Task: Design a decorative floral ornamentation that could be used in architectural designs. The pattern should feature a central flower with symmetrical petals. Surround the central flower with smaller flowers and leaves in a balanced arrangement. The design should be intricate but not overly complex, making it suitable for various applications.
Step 1835:
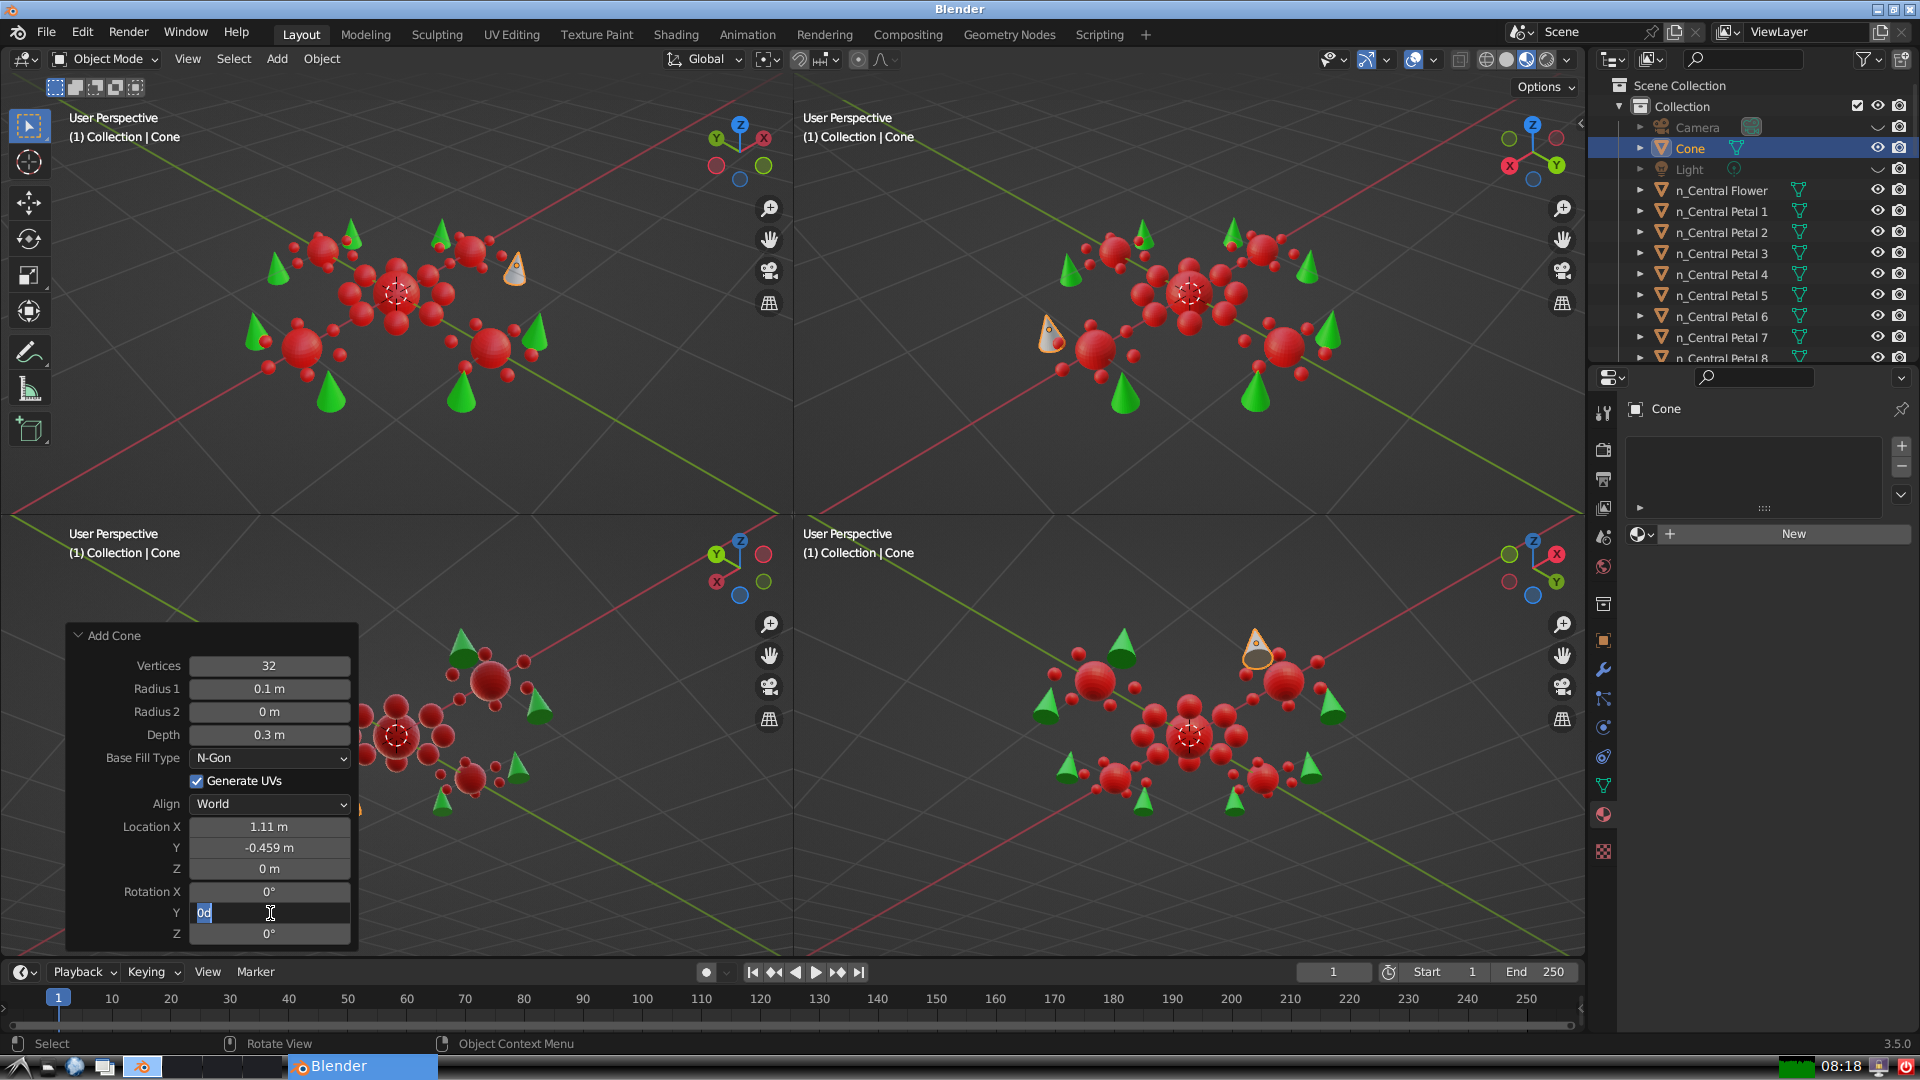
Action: input_text: 0.0